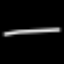
Label: line